Question: How can I get 'border-right' on my first '.section' div to be the same height as the other section divs, so that when a user inputs more content, they both stay the same height.
To help illustrate this, I've created a picture and <URL> to help you understand what I mean.

I've tried messing around with static 'heights', and 'min-height' with no success as to what I want to accomplish.
Is there any better way of doing this besides the way I am currently doing it within jsfiddle? Any help is greatly appreciated.
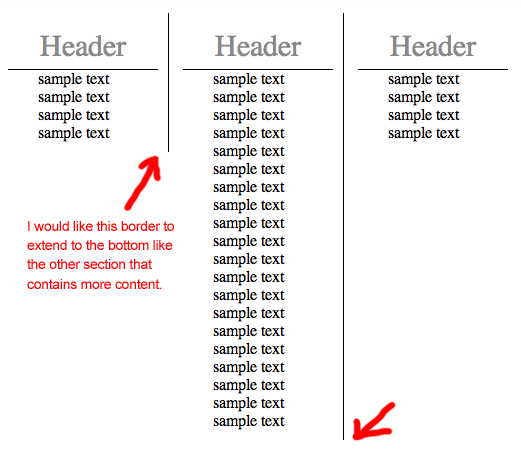
Answer: For the sections.. rather than 'display: inline-block;' use 'display: table-cell;'
<URL>
-